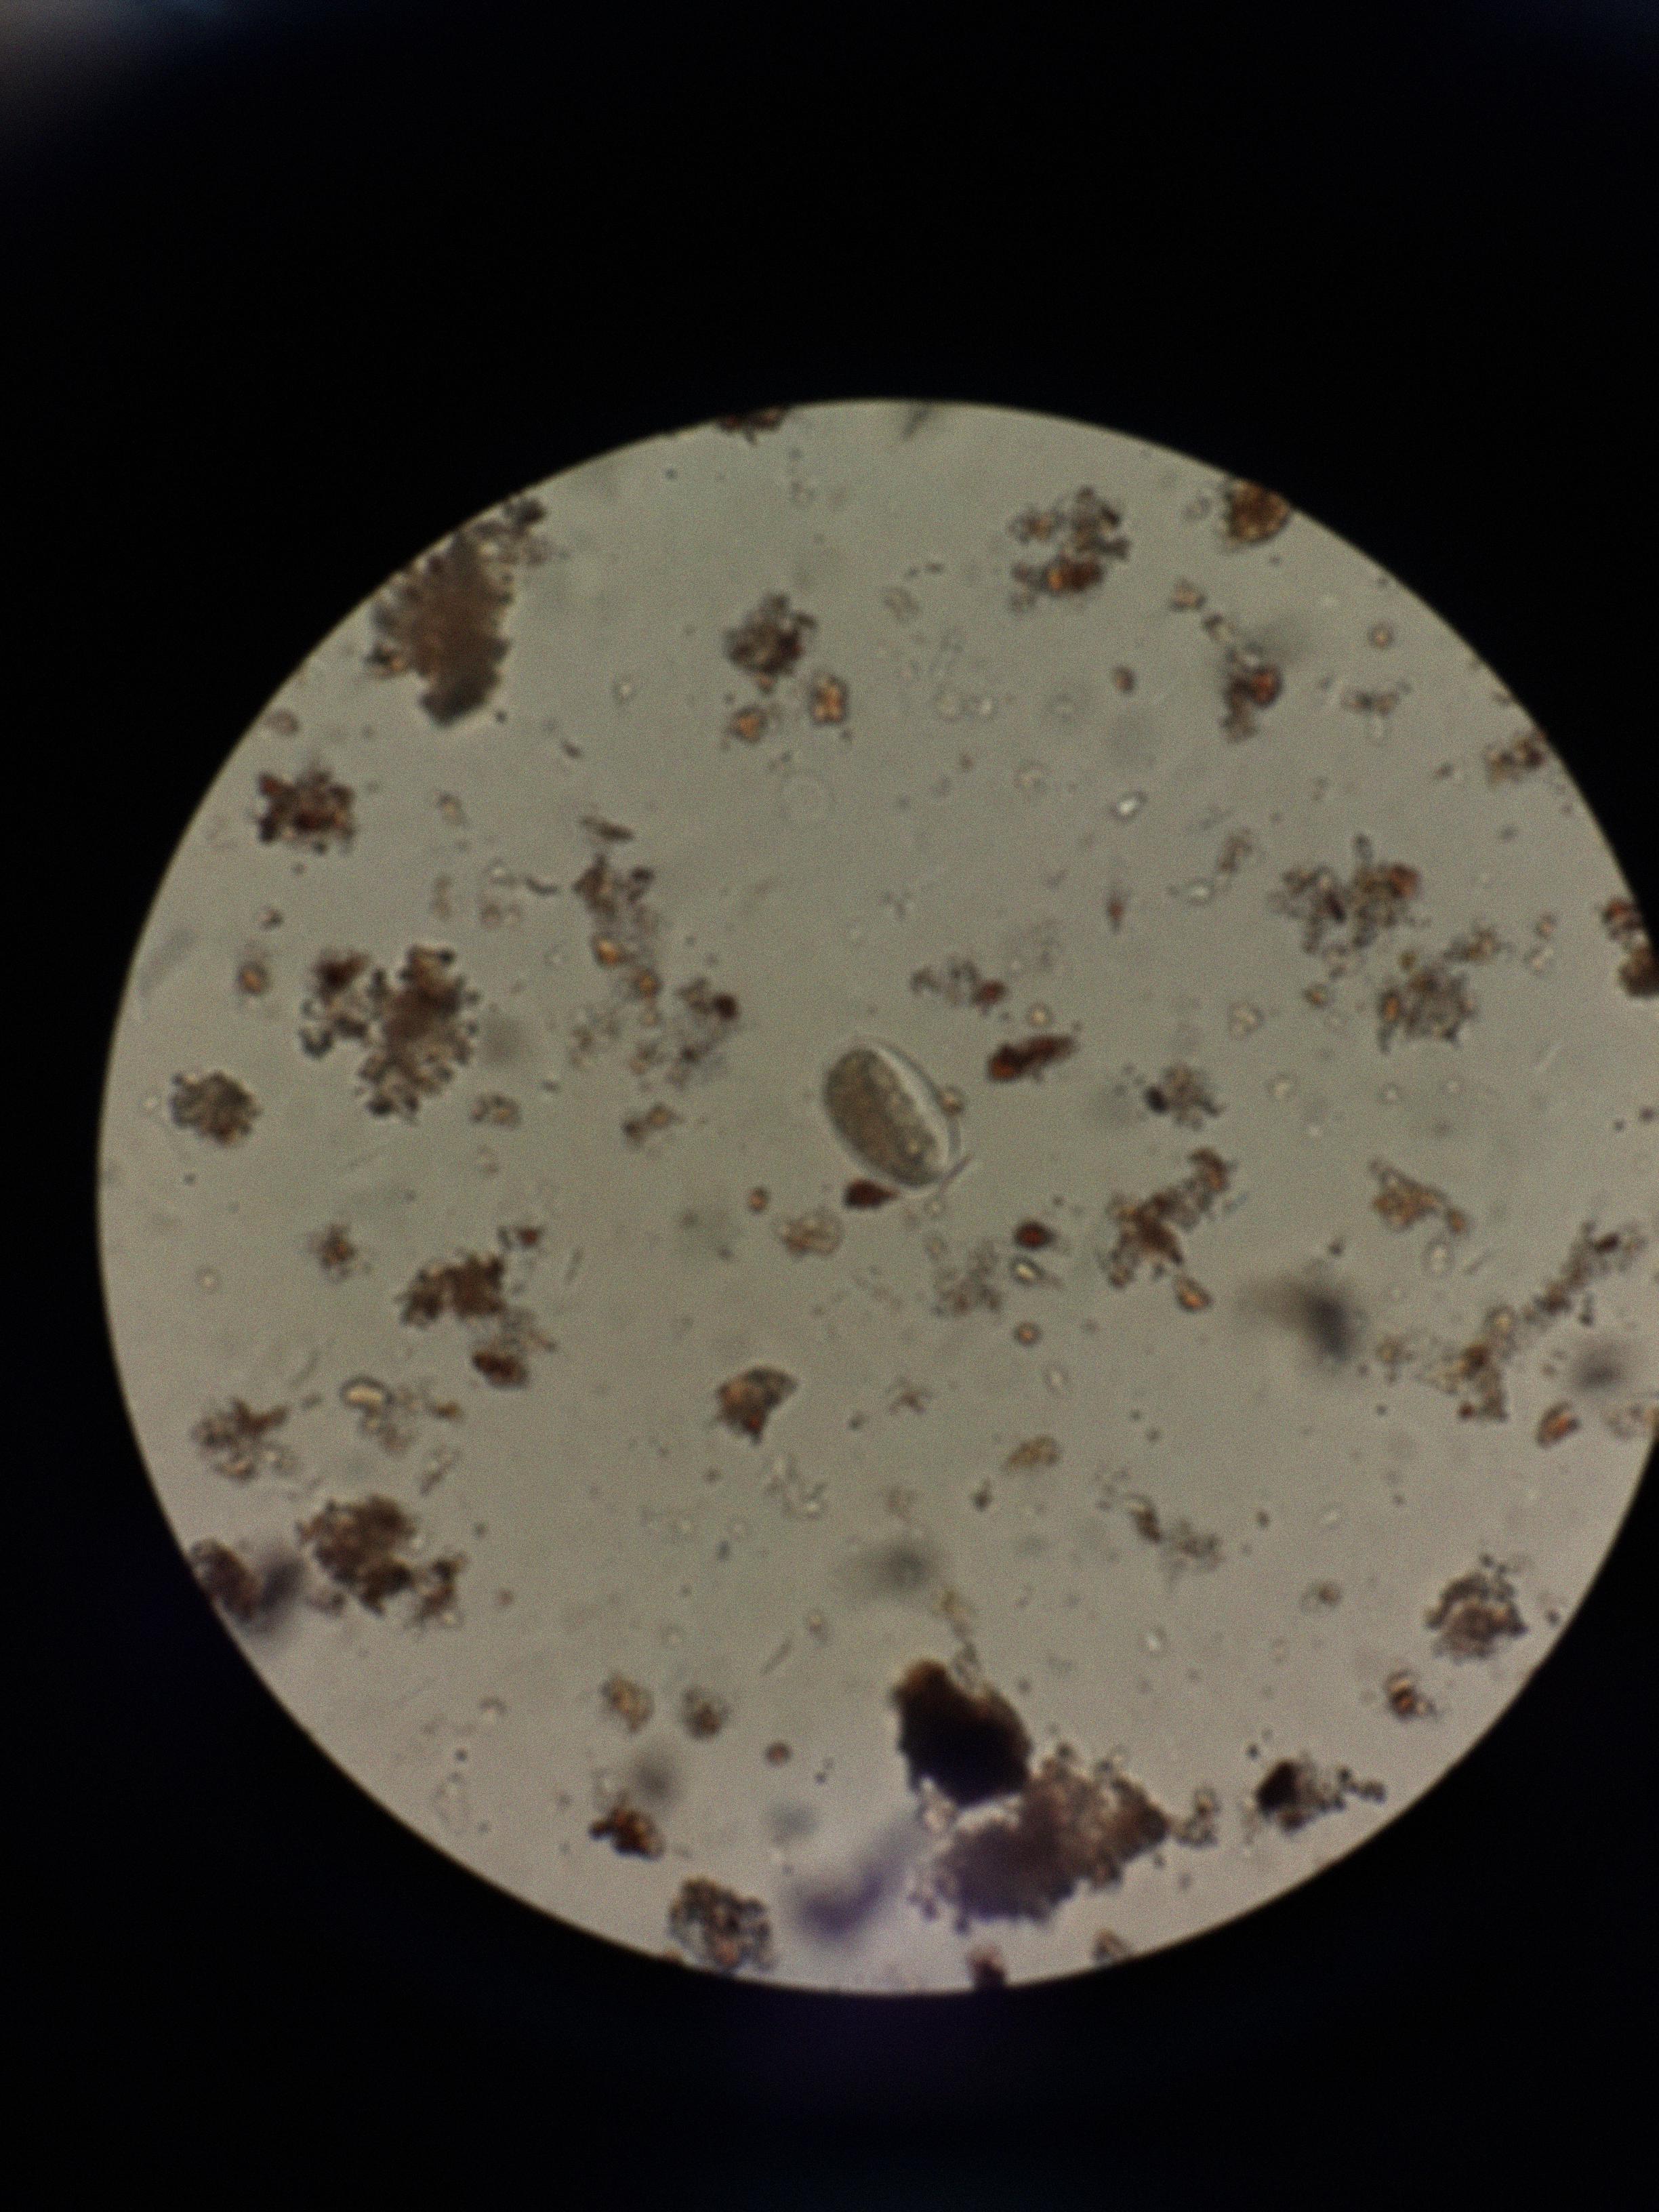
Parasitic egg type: Hookworm egg